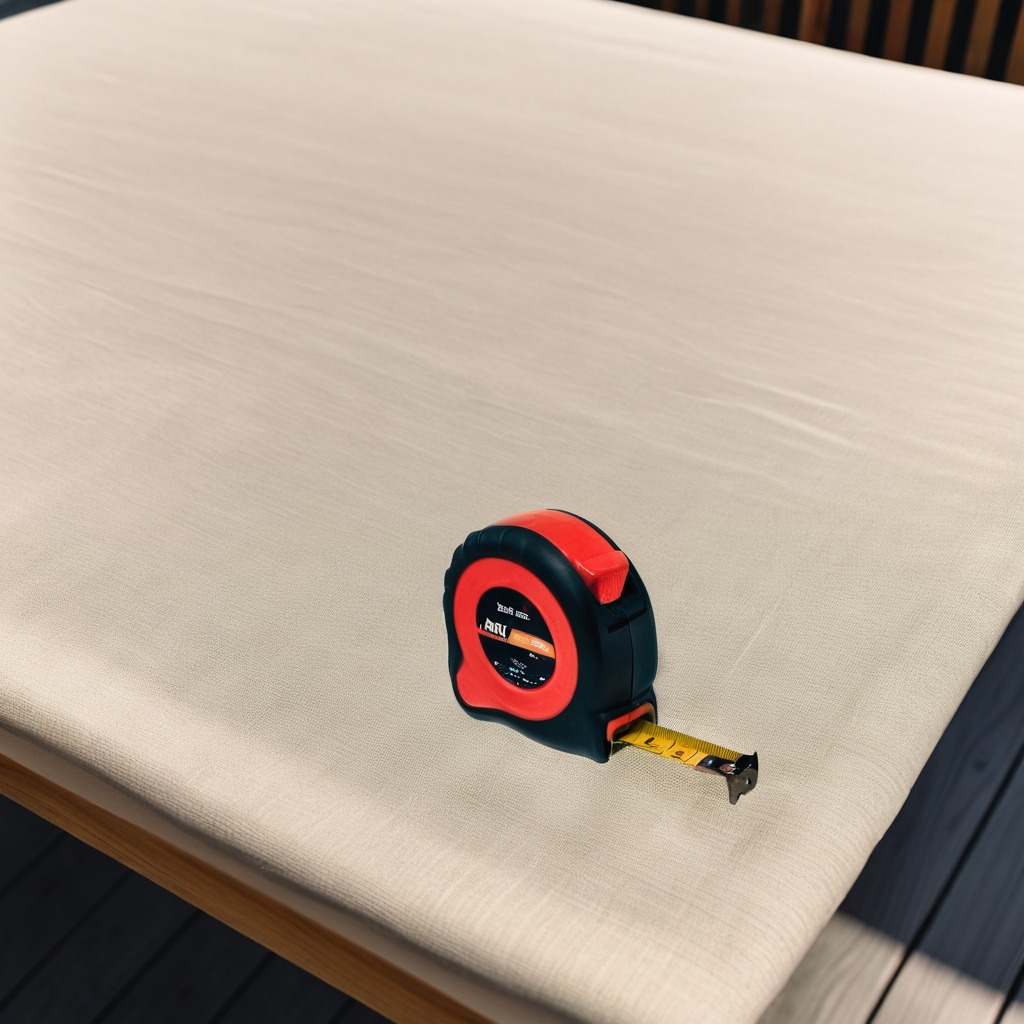
A measuring tape lying on a wooden table in an outdoor workshop during daytime bright natural light soft shadows worn but beneath the cloth